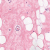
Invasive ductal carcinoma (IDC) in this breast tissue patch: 0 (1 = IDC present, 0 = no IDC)